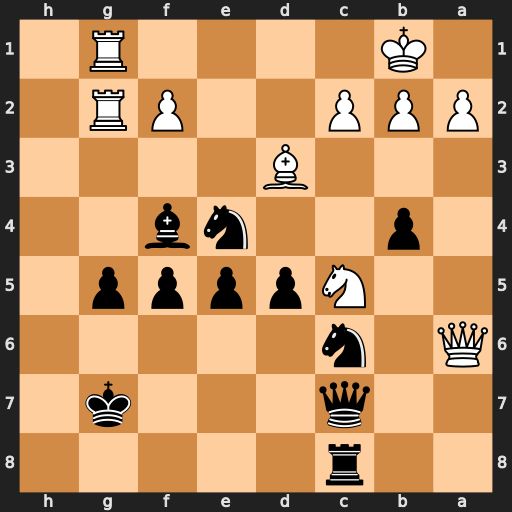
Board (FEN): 2r5/2q3k1/Q1n5/2Npppp1/1p2nb2/3B4/PPP2PR1/1K4R1
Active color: b
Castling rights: -
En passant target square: -
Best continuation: Nxc5 Rxg5+ Bxg5